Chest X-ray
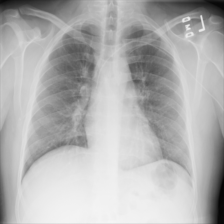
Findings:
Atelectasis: negative
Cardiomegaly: negative
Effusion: negative
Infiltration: negative
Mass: negative
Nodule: negative
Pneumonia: negative
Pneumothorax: negative
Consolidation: negative
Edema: negative
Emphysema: negative
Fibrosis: negative
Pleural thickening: negative
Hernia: negative